Field crop: tomato
Growth stage: 2
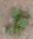
Species: solanum